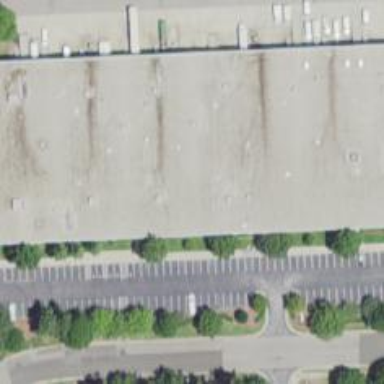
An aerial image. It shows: Commercial building.